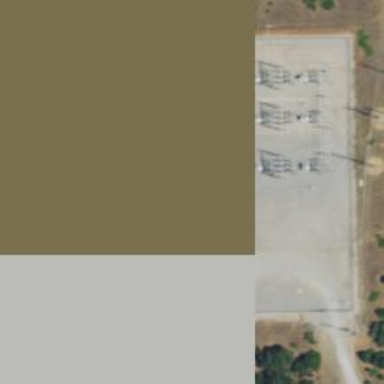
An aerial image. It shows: Power substation.